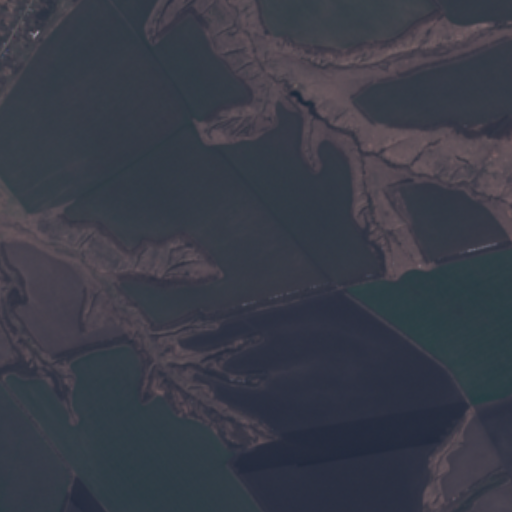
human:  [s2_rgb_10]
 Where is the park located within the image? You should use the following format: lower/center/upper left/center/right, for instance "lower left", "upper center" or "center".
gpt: The park is located in the upper left of the image.
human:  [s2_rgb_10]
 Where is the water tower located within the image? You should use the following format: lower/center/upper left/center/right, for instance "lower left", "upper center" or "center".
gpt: The water tower is located in the upper left of the image.
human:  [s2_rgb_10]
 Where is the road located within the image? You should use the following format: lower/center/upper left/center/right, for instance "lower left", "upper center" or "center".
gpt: There is no road in the image.